Question: I need my to fill my 'datagridview' with values from some list.
I try to make it in such way:
'''
List<List<object>> objList1 = new List<List<object>>
{
new List<object> {null, null, null, "Some Value"},
new List<object> {"Some text", "Another Text", 212}
};
List<List<object>> objList2 = new List<List<object>>
{
new List<object> {null, null, null, "Some Value from 2 list"},
new List<object> {"Some text 3", "Another Text 5", 34}
};
foreach (var objList in objList1)
{
dataGridView.Rows.Add();
for (int i = 0; i < objList.Count -1; i++)
{
dataGridView.Rows[dataGridView.RowCount - 1].Cells[i].Value = objList[i] != null ? objList[i].ToString() : "";
}
}
dataGridView.Rows.Add();
foreach (var objList in objList2)
{
dataGridView.Rows.Add();
for (int i = 0; i < objList.Count - 1; i++)
{
dataGridView.Rows[dataGridView.RowCount - 1].Cells[i].Value = objList[i] != null ? objList[i].ToString() : "";
}
}
dataGridView.Rows.Add();
'''
But instead of getting my 'datagridview' filled, I get only the last row filled:

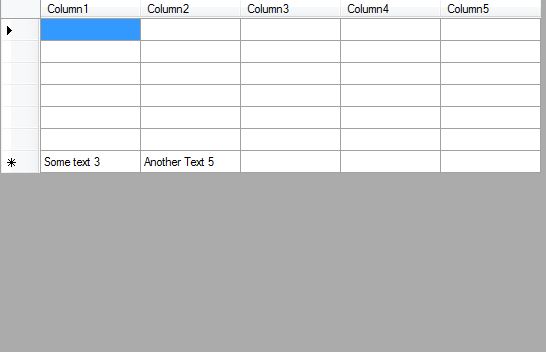
Answer: > But insted of get my datagridview filled I get only last row filled
You have 'AllowUserToAddRow' property set to 'true'. So when you when you write :
'''
dataGridView.Rows[dataGridView.RowCount - 1]
'''
you access to the that is "replaced" each time you add a new row. It should be instead
'''
dataGridView.Rows[dataGridView.RowCount - 2]
'''
Note that the 'dataGridView.Rows.Add()' method give you the index of the added row. So you could also write:
'''
int addedRowindex = DataGridView.Rows.Add();
DataGridView.Rows[addedRowindex].Cells[i].Value = ...
'''
I am not sure to understand exactly what you are attempting to do. If I replace 'RowCount - 1' with 'RowCount - 2', I get:

---
Also
'''
for (int i = 0; i < objList.Count -1; i++)
'''
should't be
'''
for (int i = 0; i <= objList.Count - 1; i++)
'''
Result: